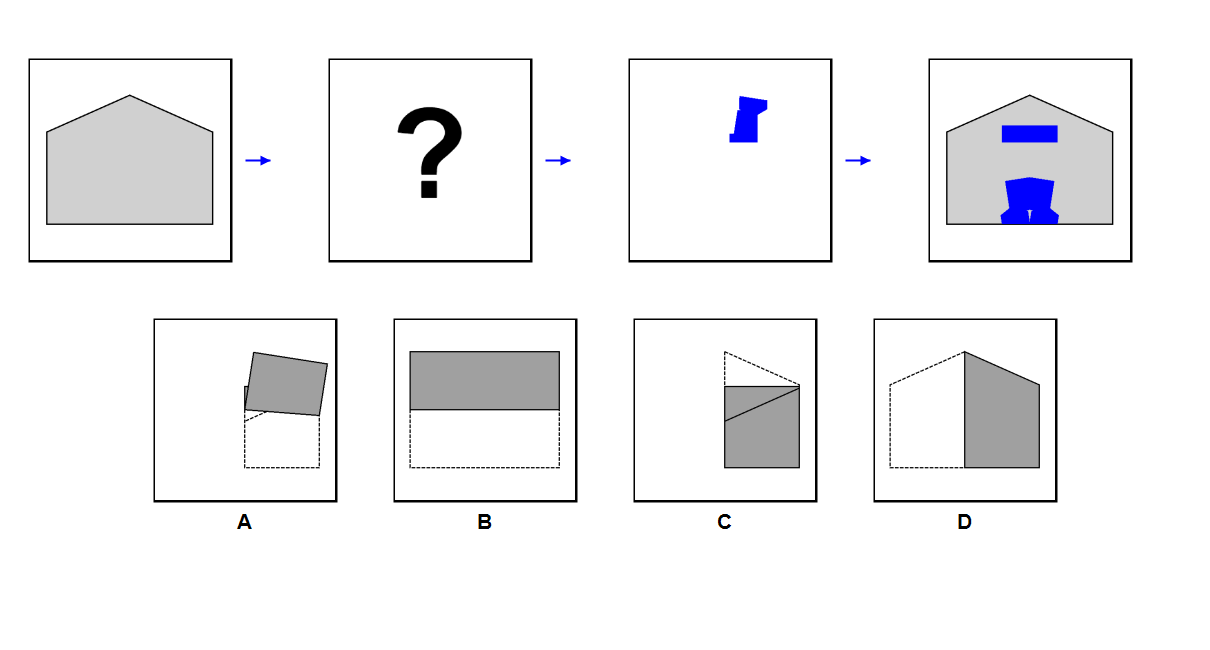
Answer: B